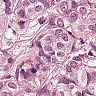
Metastatic tissue present: yes